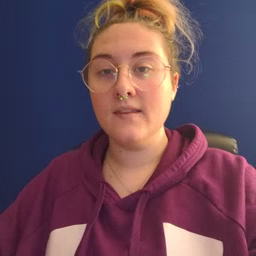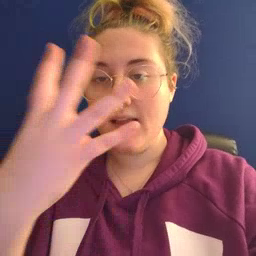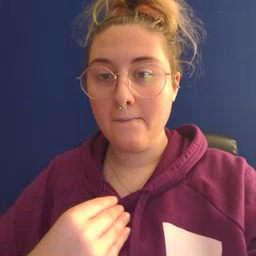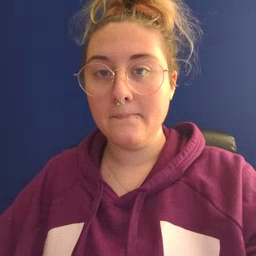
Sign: nap